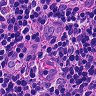
Metastatic tissue present: no